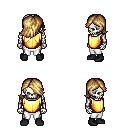
a pixel art fantasy rpg character, male body template, skeleton, gold chest armor, white pants, blonde swoop hairstyle, black shoes, four views (front, back, left, right), 2x2 character sprite sheet, small pixel art, hard edges, no anti-aliasing